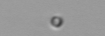
Label: nanoplankton_mix